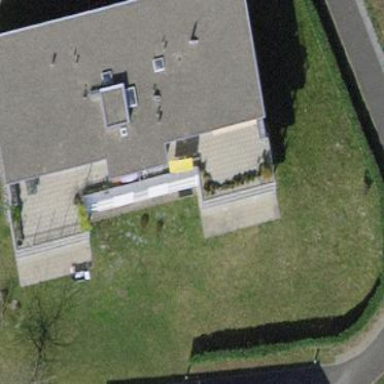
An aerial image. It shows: Building with flat white roof.